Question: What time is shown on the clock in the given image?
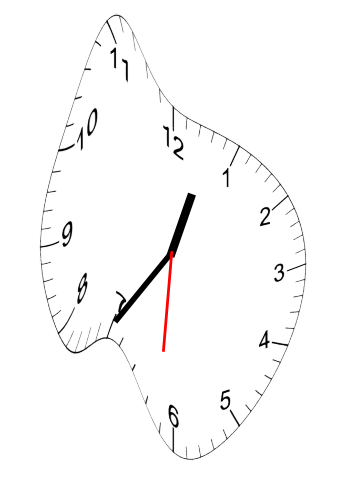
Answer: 12:35:31